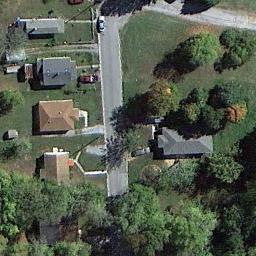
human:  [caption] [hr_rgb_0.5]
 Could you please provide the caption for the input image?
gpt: The houses in the mid-sized residential area are all red .

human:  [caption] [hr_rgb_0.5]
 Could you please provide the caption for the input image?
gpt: The medium residential is on the grass next to some trees .

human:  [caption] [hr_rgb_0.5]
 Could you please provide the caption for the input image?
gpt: Many buildings of different shapes are in medium residential area .

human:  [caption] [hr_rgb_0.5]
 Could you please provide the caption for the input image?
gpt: The medium residential area has some houses and trees on the grass .

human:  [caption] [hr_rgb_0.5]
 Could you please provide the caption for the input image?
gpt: There are some green trees and buildings on the medium residential area .